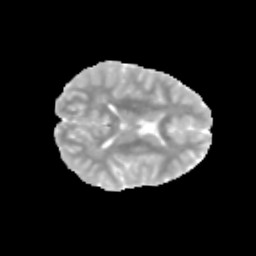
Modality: MD
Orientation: axial
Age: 9
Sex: male
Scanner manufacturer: siemens
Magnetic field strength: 3 T
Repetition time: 3.8 s
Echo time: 0.07 s